Interaction volume radius: 5 \u00c5
Interaction volume height: 40 \u00c5
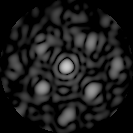
Disorder parameter: 0.4277